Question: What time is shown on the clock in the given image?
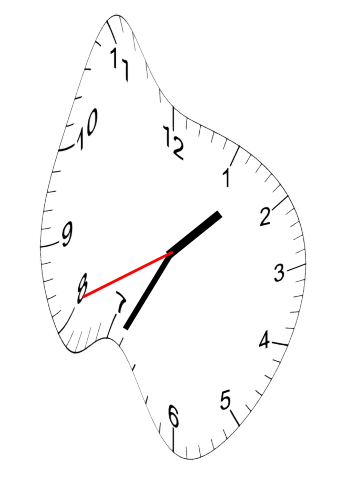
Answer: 01:34:41